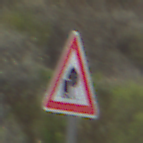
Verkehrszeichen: UnzureichendesLichtraumprofil
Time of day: Midday
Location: Outdoor (Nature)
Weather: Overcast
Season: NotSpecified
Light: Natural